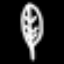
Label: leaf